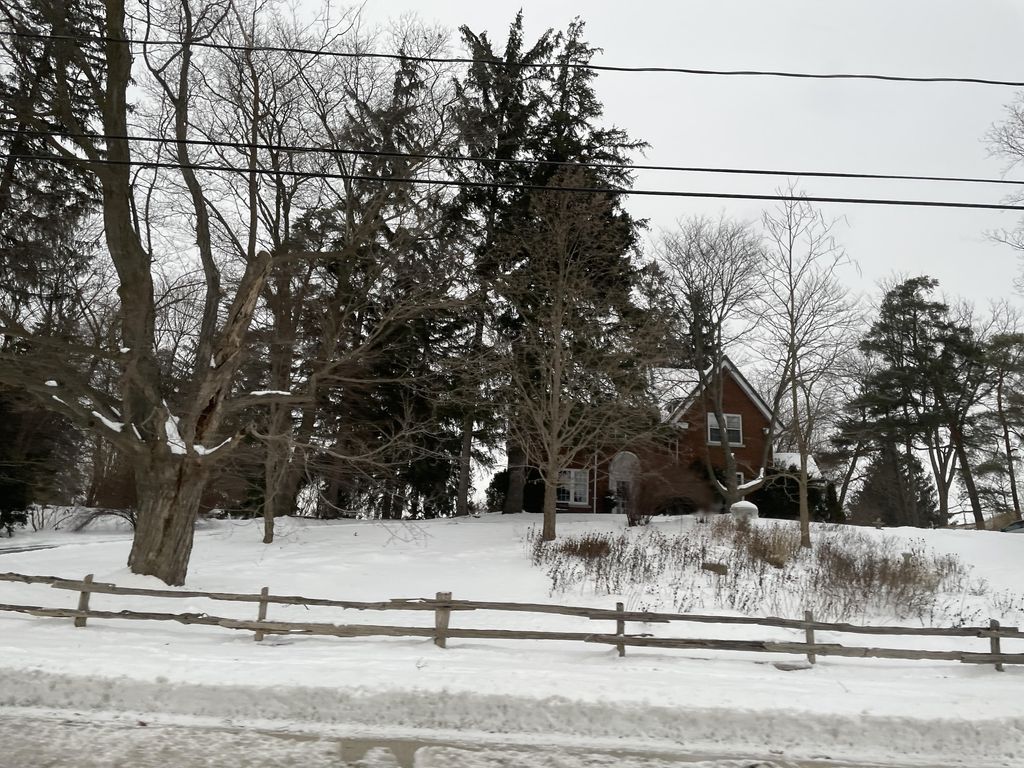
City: kitchener-waterloo